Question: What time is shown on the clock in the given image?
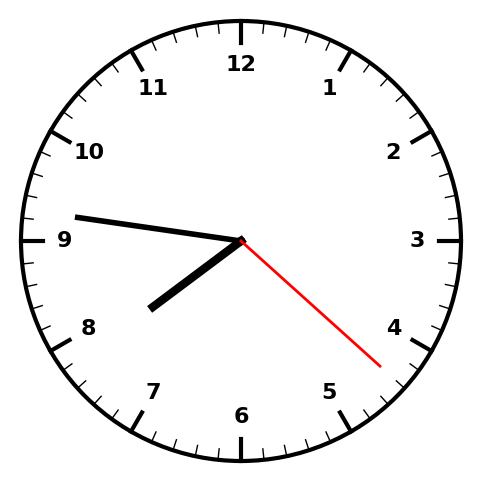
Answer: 07:46:22